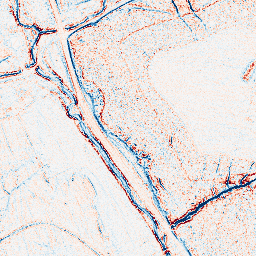
Category: edge_preserving
Decomposition family: anisotropic_diffusion
Decomposition parameters: iterations: 5
kappa: 100
gamma: 0.1
Upsampling method: bspline
Upsampling parameters: scale: 8
Upsampling scale: 8